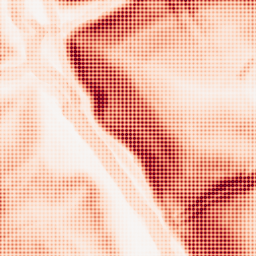
Category: morphological
Decomposition family: morphological_gradient
Decomposition parameters: size: 7
shape: diamond
Upsampling method: sinc_blackman
Upsampling parameters: scale: 4
kernel_size: 4
Upsampling scale: 4